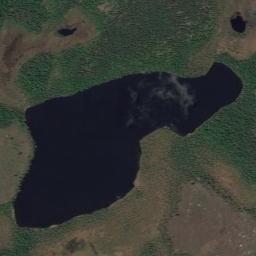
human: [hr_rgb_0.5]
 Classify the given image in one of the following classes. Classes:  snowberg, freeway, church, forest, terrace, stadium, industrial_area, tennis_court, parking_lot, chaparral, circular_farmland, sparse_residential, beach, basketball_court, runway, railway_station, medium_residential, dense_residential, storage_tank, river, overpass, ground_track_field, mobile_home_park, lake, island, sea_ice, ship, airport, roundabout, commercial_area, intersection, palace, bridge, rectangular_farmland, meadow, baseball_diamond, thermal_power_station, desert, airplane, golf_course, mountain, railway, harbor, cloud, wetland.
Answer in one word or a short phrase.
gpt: lake